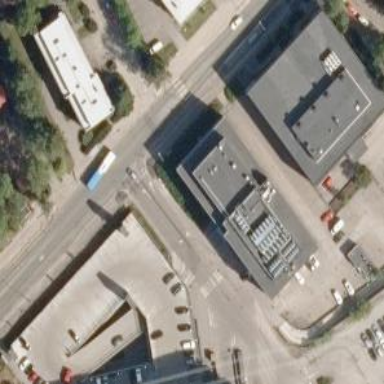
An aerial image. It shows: Office building.